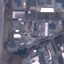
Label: Industrial